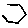
Label: hexagon